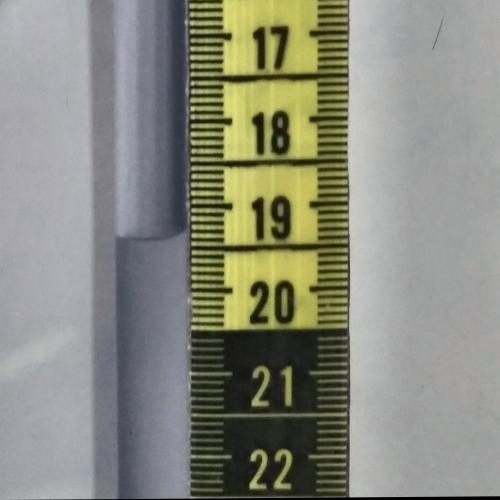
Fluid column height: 19.3 cm